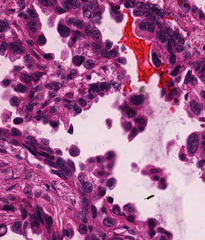
Tumor epithelial tissue: yes
Tumor-associated stroma tissue: yes
Normal tissue: no